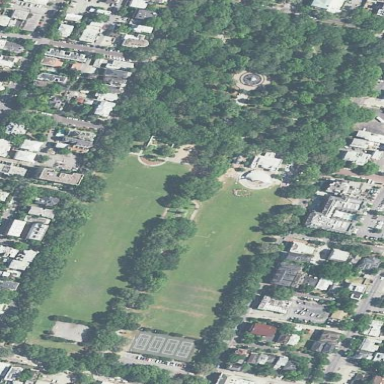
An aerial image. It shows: Park.